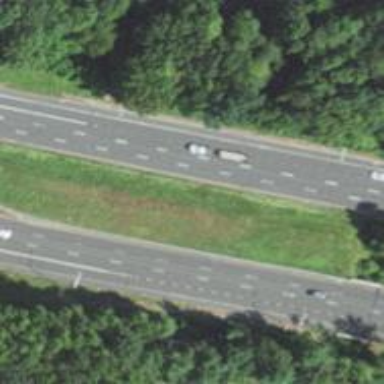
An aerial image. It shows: Motorway junction.